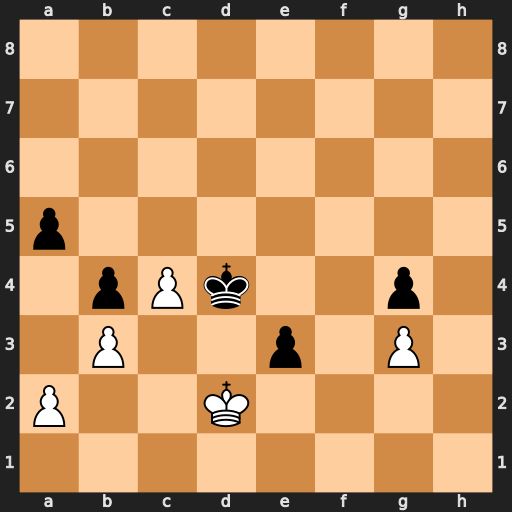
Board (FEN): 8/8/8/p7/1pPk2p1/1P2p1P1/P2K4/8
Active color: w
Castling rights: -
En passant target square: -
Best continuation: Ke2 Ke4 c5 Kd5 Kxe3